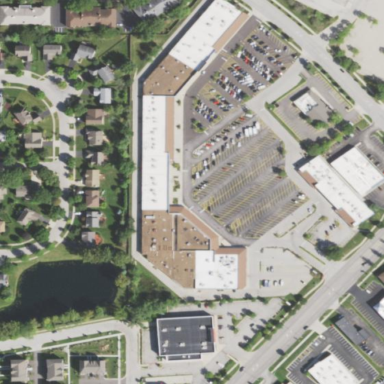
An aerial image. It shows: Retail building.